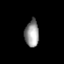
Tissue: prostate
Cell type: T cells
Senescence score: 0.3478
Nuclear area (px): 366
Mean DAPI intensity: 151.399